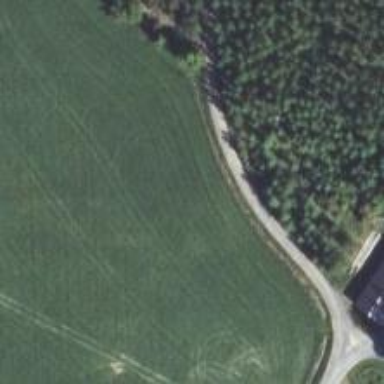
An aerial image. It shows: Unclassified road.